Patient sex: M
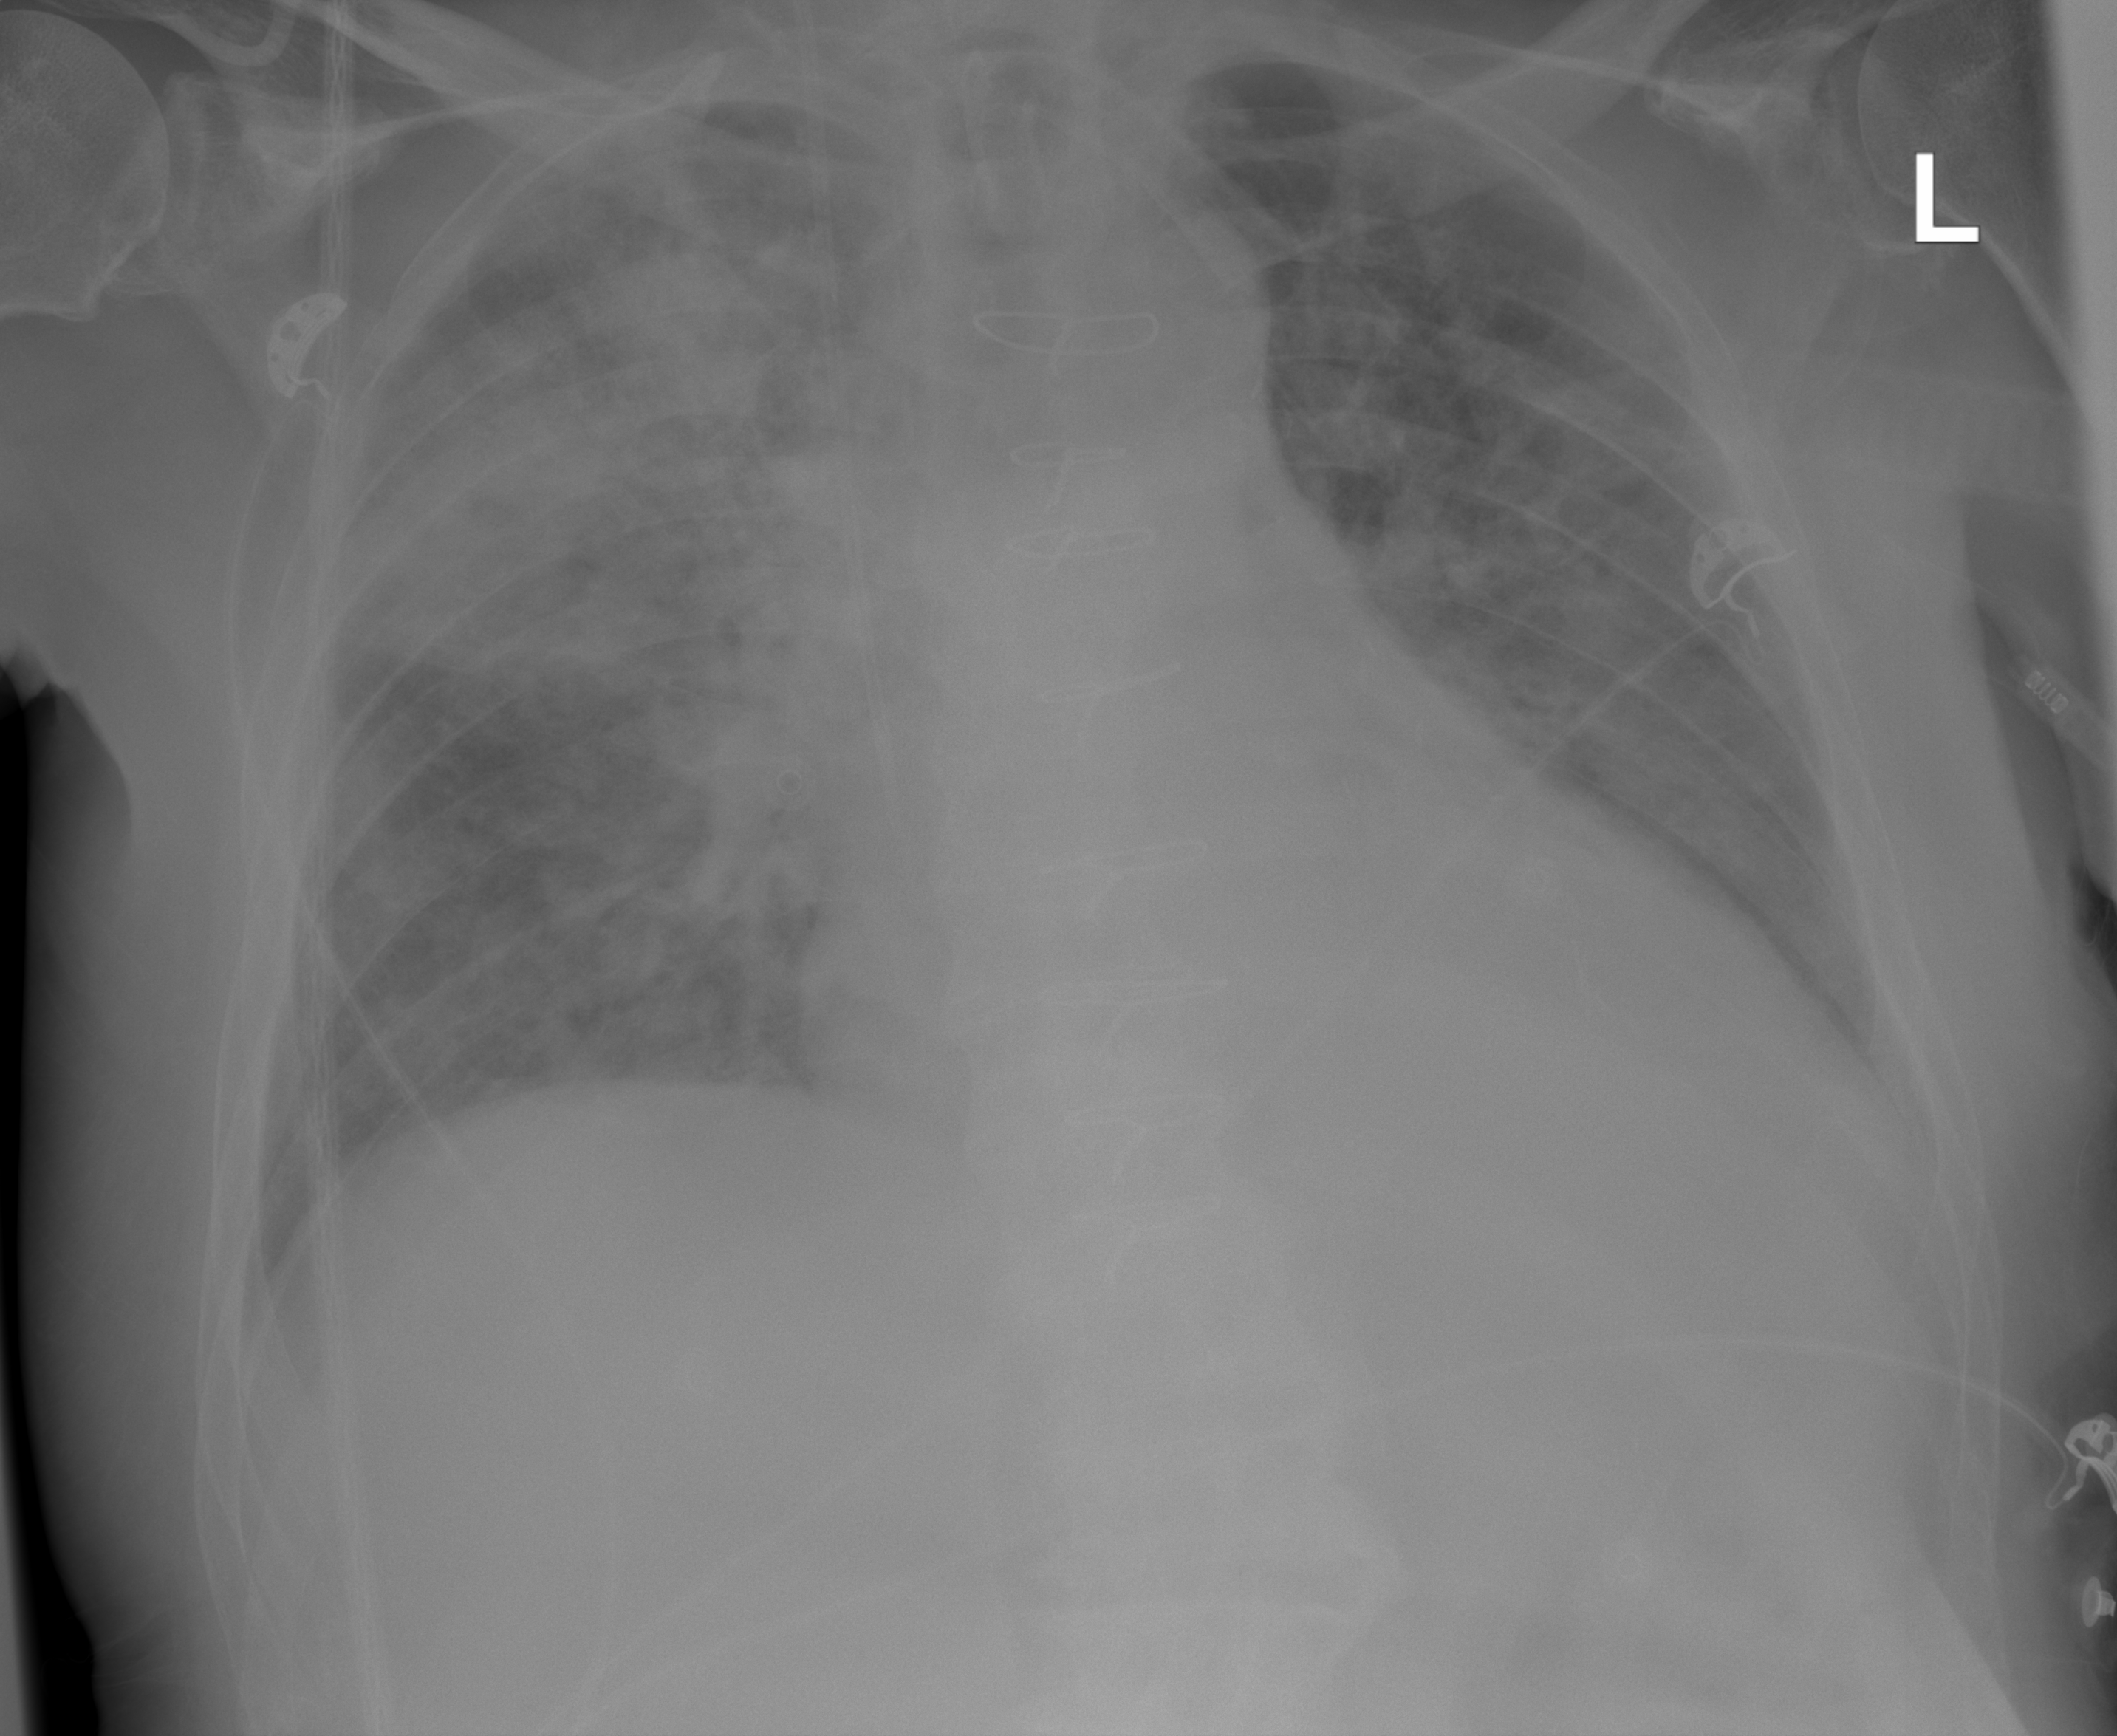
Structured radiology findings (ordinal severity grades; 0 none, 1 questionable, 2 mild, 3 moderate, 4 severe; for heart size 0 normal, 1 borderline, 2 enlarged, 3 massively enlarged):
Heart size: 2
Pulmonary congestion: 3
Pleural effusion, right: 2
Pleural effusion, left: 2
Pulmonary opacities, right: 3
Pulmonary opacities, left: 2
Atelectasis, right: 3
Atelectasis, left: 2